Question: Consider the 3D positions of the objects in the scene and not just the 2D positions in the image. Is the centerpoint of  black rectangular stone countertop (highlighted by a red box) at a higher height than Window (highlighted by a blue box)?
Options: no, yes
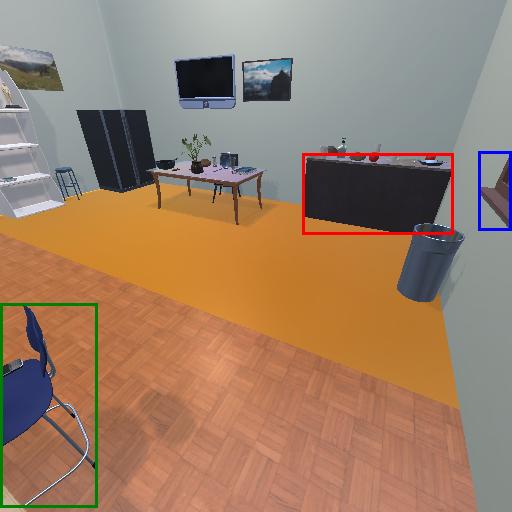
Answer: no